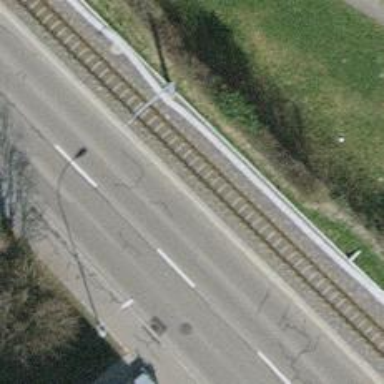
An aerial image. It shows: Narrow-gauge railway track with one electrified contact line.